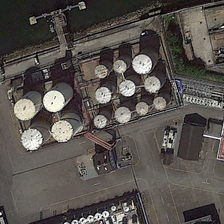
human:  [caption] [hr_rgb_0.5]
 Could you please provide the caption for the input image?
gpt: some storage tanks in a factory are near a river .

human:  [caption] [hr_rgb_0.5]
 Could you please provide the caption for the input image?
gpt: some storage tanks in a factory are near a river .

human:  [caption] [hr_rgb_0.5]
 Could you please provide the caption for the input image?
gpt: some storage tanks in a factory are near a river .

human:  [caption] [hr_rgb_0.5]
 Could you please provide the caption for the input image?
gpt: some storage tanks in a factory are near a river .

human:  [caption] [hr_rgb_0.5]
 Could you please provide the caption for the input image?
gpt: some storage tanks in a factory are near a river .